Interaction volume radius: 5 \u00c5
Interaction volume height: 10 \u00c5
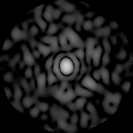
Disorder parameter: 0.8944